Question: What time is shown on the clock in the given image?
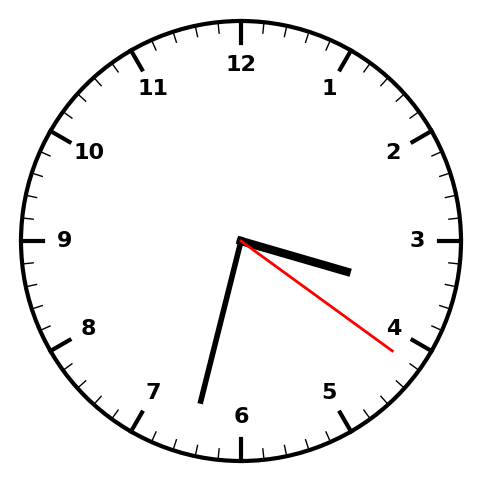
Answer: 03:32:21